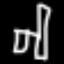
Label: chair